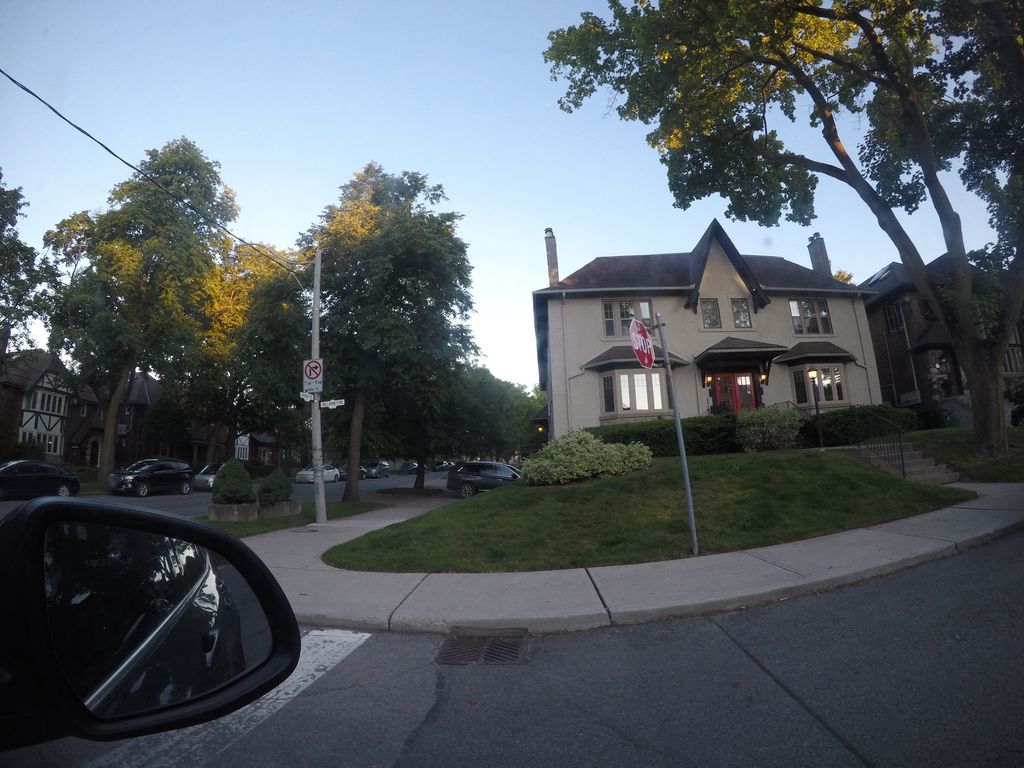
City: toronto